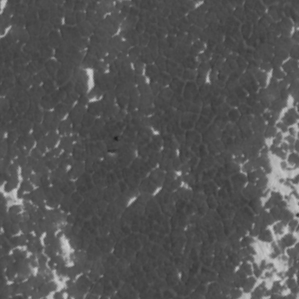
Label: frost